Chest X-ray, AP view. Patient: 35 years old, sex M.
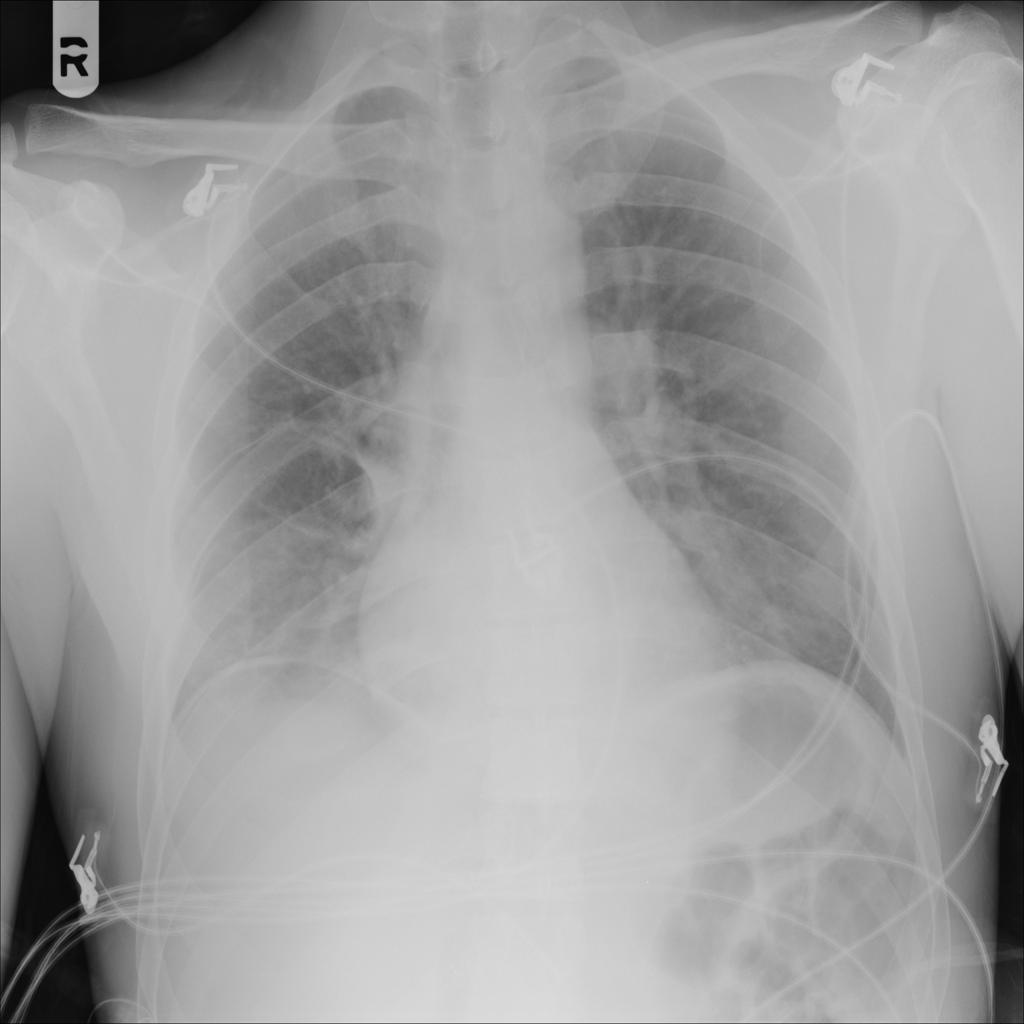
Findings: No Finding